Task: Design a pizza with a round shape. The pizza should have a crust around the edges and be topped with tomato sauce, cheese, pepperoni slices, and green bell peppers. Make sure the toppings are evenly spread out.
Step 102:
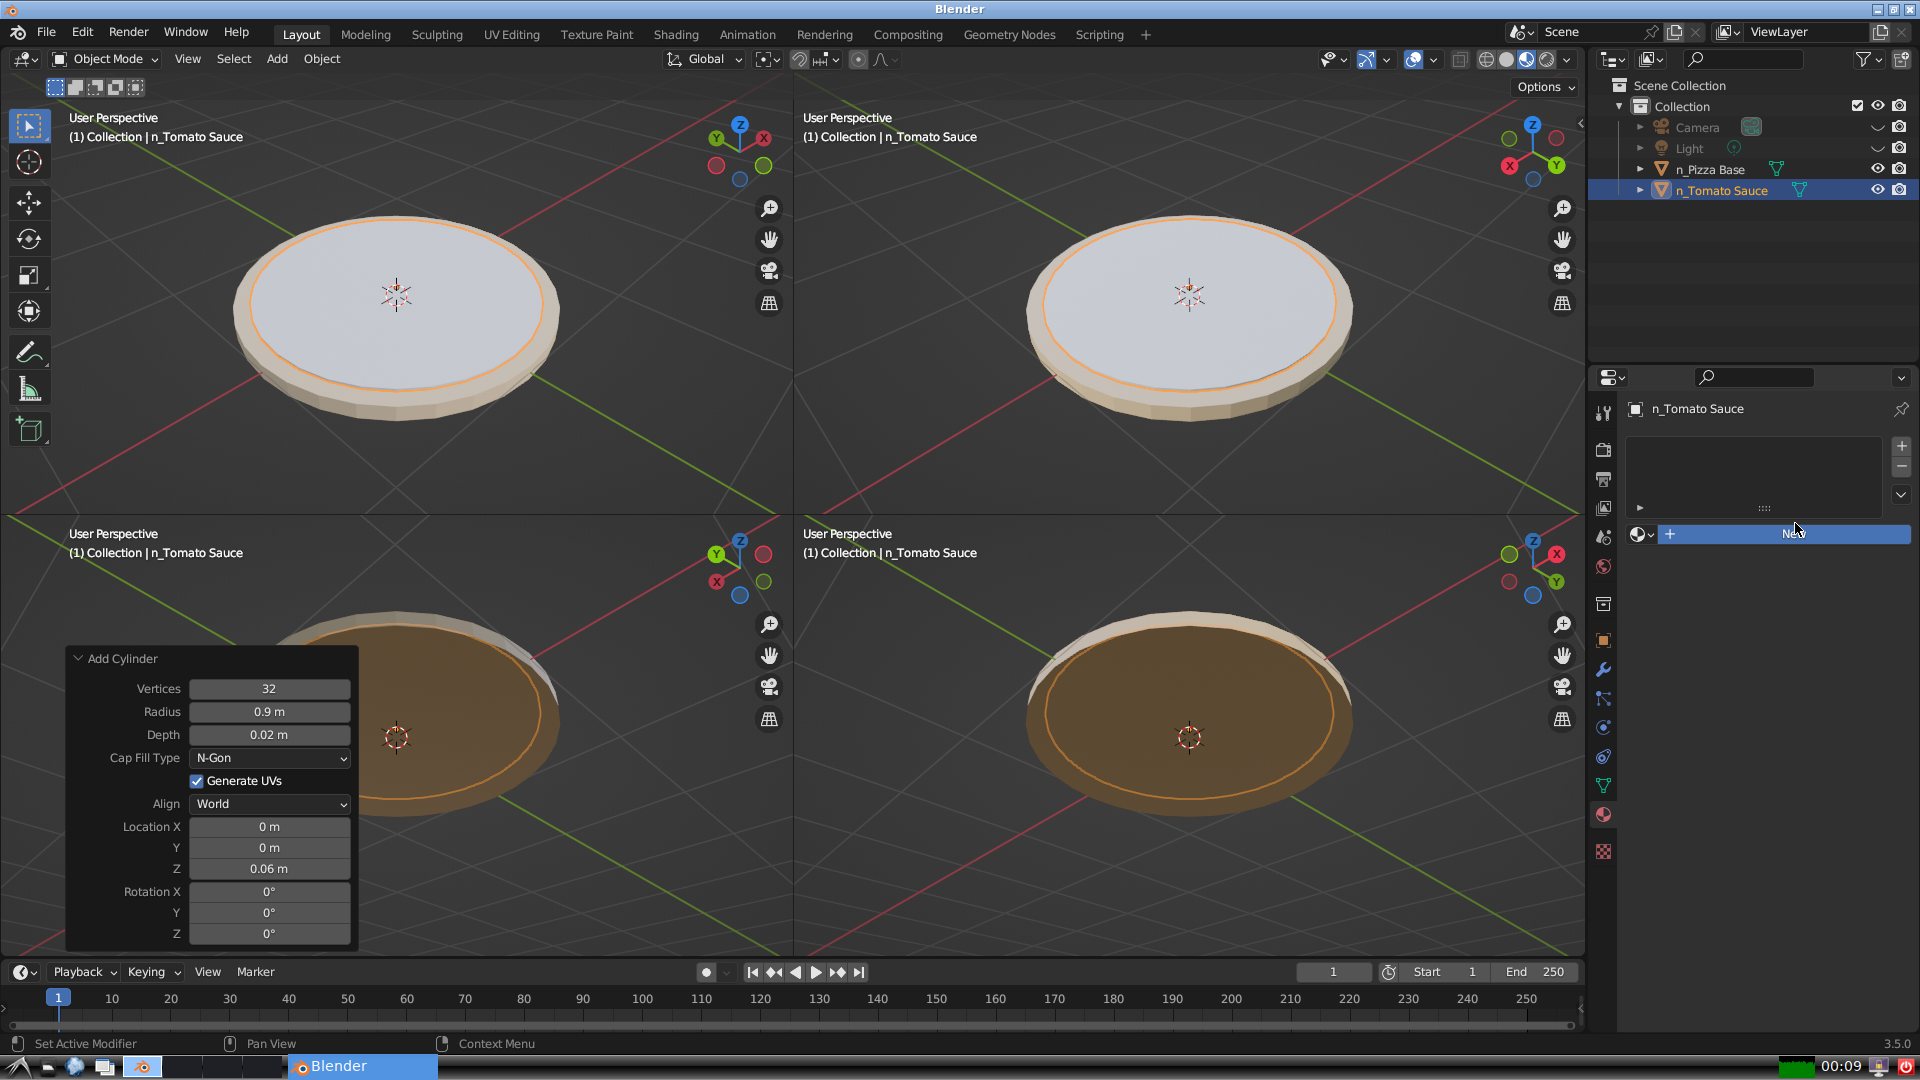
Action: {"mouse_move": [1604, 815]}